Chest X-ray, PA view. Patient: 48 years old, sex F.
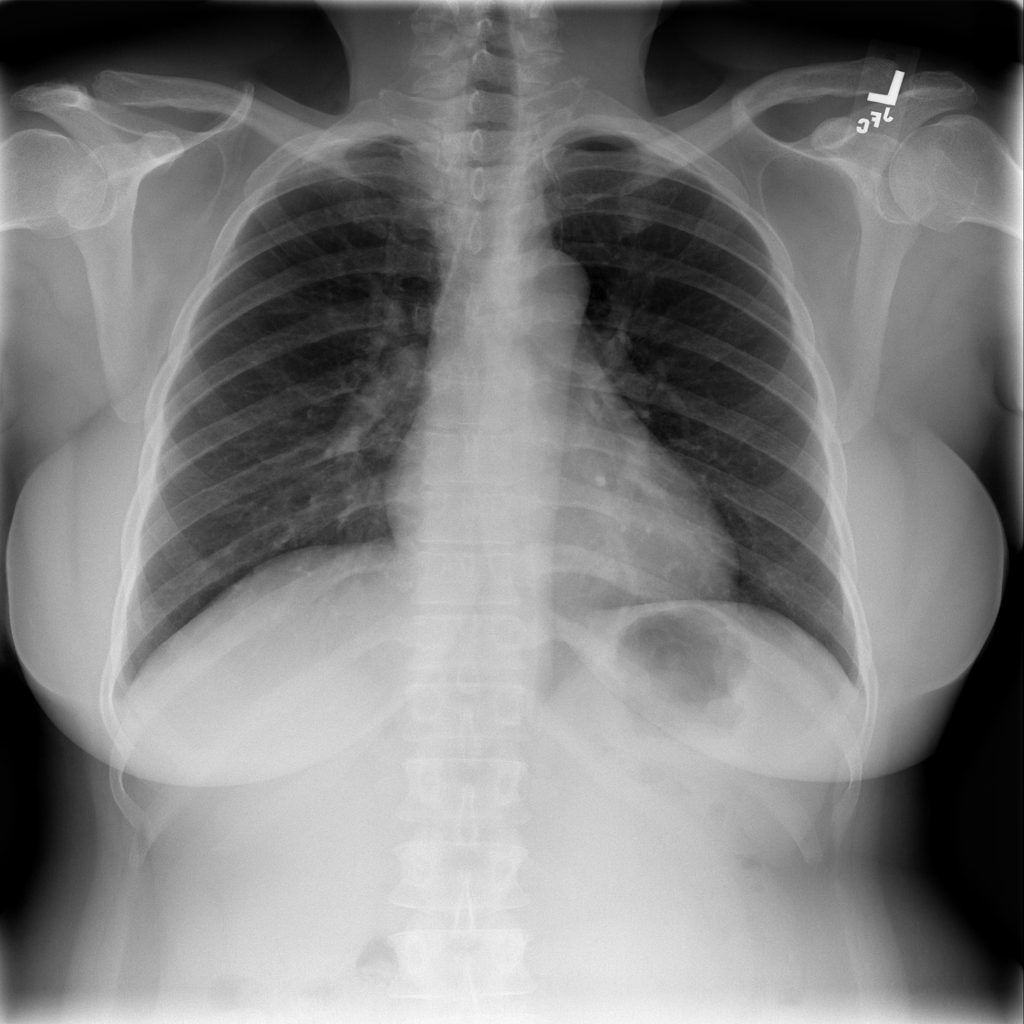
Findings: No Finding